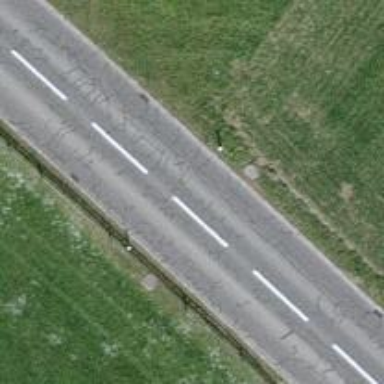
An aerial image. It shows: Primary highway.